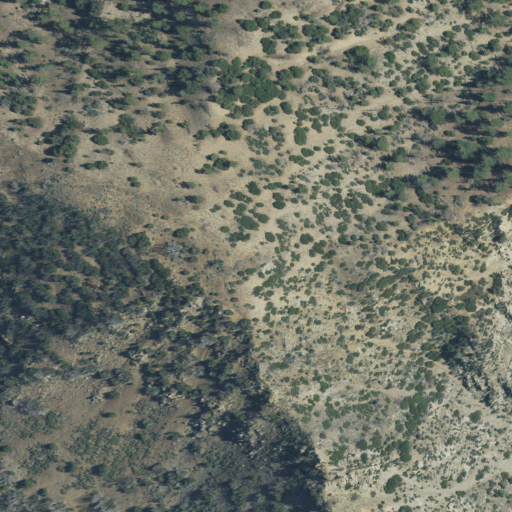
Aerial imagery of mountain in California named San Rafael Peak containing shrub and evergreen forest